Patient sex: F
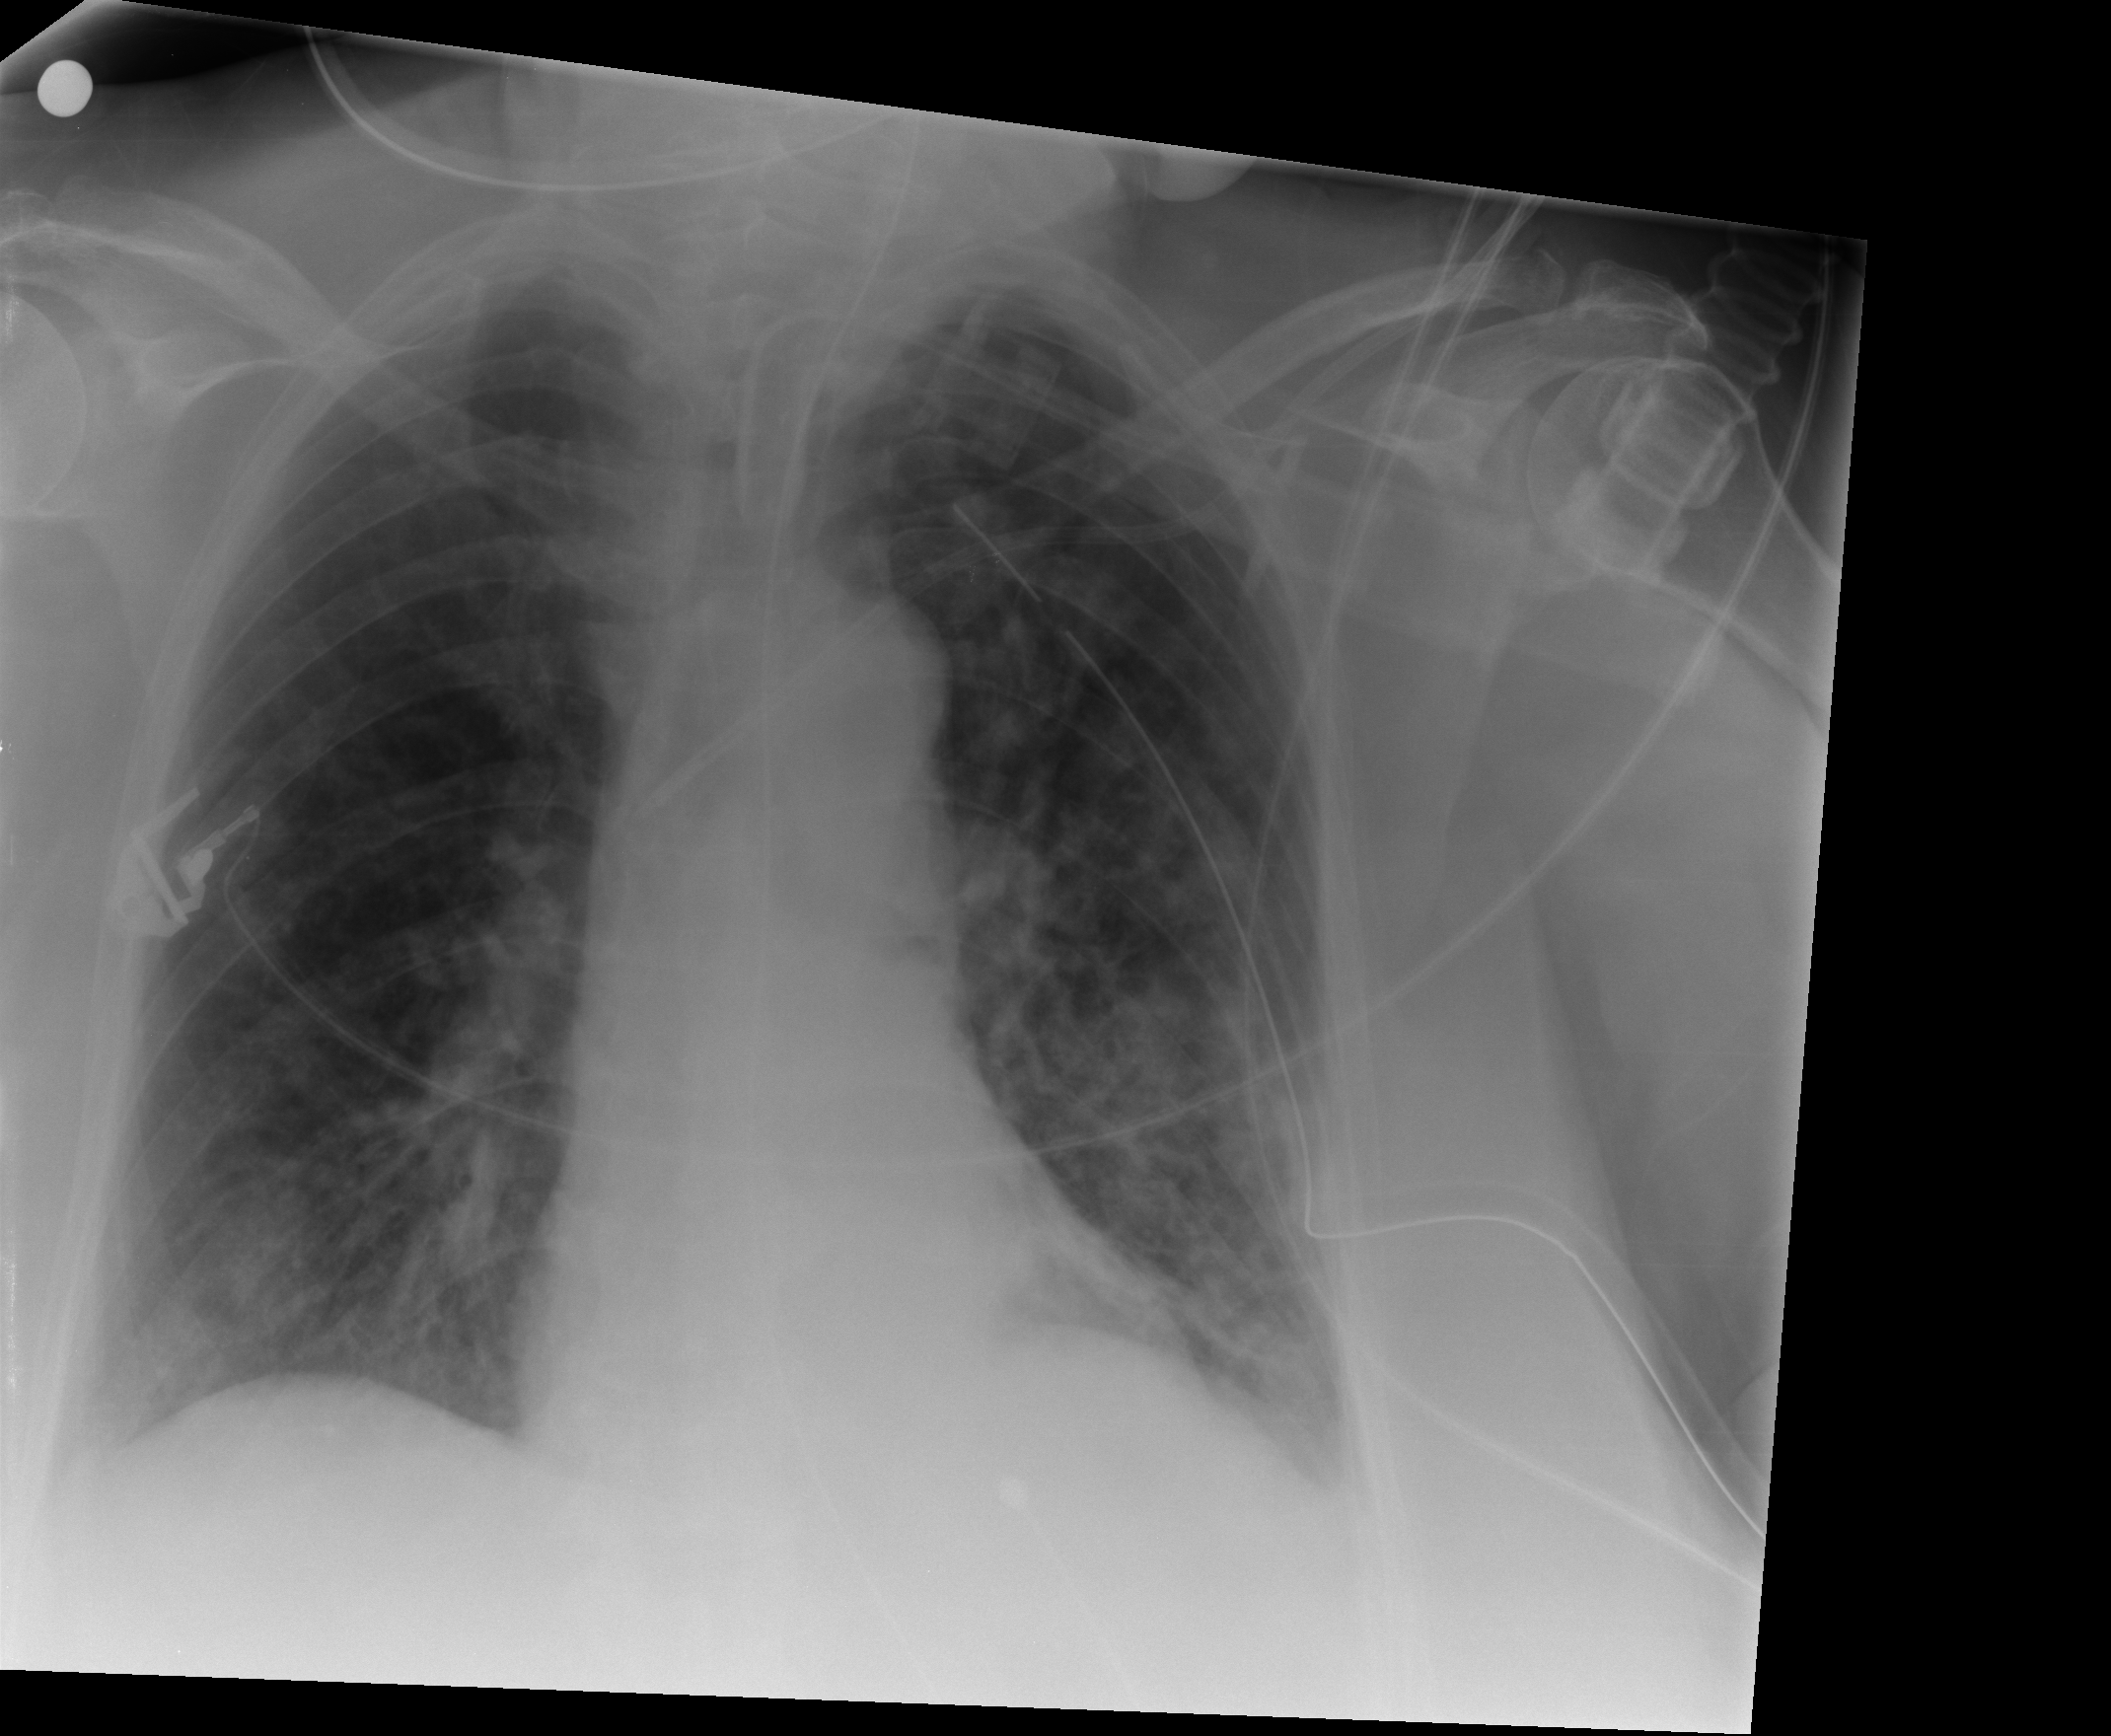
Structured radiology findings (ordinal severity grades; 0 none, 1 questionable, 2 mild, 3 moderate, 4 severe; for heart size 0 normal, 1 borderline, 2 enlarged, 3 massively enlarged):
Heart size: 0
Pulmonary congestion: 1
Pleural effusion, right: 0
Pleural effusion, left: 0
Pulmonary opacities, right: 2
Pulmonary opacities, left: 3
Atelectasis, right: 1
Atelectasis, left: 3